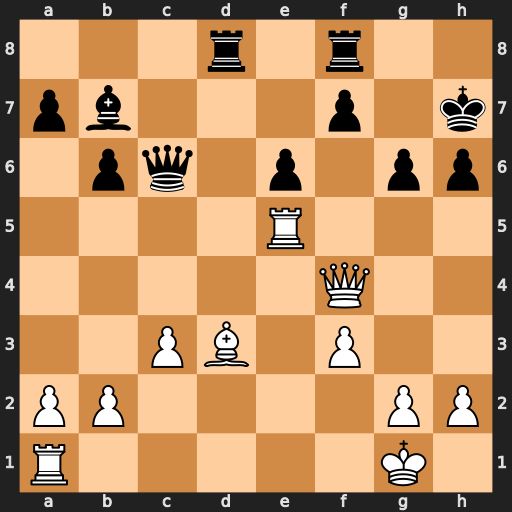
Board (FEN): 3r1r2/pb3p1k/1pq1p1pp/4R3/5Q2/2PB1P2/PP4PP/R5K1
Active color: w
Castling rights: -
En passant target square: -
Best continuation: Rh5 Qc5+ Rxc5